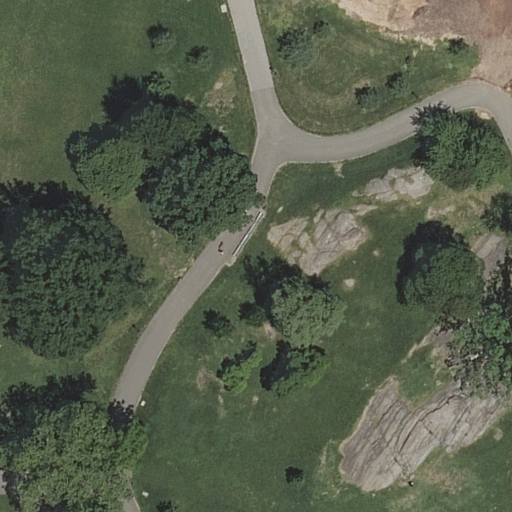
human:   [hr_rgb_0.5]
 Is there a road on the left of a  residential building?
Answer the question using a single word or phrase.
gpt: no

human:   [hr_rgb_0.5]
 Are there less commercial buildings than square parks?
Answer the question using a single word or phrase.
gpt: no

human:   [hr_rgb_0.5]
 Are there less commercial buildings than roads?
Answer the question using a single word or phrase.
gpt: yes

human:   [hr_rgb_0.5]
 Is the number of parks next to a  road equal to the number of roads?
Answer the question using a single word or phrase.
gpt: no

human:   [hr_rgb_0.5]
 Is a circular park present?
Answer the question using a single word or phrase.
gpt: no

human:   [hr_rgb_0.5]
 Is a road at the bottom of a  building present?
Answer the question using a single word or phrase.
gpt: no

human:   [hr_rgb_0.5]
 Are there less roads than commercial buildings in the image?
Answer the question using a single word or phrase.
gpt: no

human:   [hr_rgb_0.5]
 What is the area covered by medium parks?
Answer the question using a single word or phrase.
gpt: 0m2

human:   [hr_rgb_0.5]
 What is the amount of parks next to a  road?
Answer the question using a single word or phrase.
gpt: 1

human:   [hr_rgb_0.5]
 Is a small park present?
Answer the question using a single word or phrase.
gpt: no

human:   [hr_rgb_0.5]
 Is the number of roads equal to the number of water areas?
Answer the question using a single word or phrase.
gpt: no

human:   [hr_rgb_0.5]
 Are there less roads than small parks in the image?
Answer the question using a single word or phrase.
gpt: no

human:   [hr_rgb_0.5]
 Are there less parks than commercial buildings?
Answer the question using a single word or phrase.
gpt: no

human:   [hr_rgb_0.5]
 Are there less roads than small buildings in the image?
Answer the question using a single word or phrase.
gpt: no

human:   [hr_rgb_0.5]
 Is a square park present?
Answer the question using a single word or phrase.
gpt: no

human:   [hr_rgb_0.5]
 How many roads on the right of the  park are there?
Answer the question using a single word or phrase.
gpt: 3

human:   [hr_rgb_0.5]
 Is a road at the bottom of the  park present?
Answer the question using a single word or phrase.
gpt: yes

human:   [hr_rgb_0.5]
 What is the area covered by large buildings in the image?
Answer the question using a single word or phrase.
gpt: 0m2

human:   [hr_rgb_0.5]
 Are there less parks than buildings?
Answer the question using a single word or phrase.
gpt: no

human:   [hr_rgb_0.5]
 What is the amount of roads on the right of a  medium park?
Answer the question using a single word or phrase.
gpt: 0

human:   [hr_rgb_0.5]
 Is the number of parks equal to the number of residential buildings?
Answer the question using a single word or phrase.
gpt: no

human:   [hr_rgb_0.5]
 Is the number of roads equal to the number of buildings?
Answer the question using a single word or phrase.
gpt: no

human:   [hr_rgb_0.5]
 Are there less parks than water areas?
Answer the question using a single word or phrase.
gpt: no

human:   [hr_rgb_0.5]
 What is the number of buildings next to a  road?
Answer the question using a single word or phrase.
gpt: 0

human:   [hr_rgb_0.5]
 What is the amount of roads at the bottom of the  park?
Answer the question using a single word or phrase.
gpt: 3

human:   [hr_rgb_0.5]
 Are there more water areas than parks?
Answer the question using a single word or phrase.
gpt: no

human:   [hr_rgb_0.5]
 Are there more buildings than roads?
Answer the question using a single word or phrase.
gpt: no

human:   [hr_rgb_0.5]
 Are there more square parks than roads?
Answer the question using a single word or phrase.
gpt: no

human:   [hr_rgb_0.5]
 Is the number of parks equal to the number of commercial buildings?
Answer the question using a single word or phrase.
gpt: no

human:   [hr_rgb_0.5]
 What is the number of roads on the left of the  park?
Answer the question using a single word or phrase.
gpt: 0

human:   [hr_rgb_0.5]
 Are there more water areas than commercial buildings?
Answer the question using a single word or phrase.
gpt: no

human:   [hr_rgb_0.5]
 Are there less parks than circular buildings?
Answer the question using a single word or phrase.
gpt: no

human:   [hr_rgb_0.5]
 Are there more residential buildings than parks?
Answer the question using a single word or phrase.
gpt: no

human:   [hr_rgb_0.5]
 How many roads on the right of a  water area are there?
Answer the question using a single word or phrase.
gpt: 0

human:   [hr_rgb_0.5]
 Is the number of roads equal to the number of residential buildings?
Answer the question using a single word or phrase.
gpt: no

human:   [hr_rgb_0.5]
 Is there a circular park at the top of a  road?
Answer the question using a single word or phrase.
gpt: no